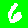
Digit: 6